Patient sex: F
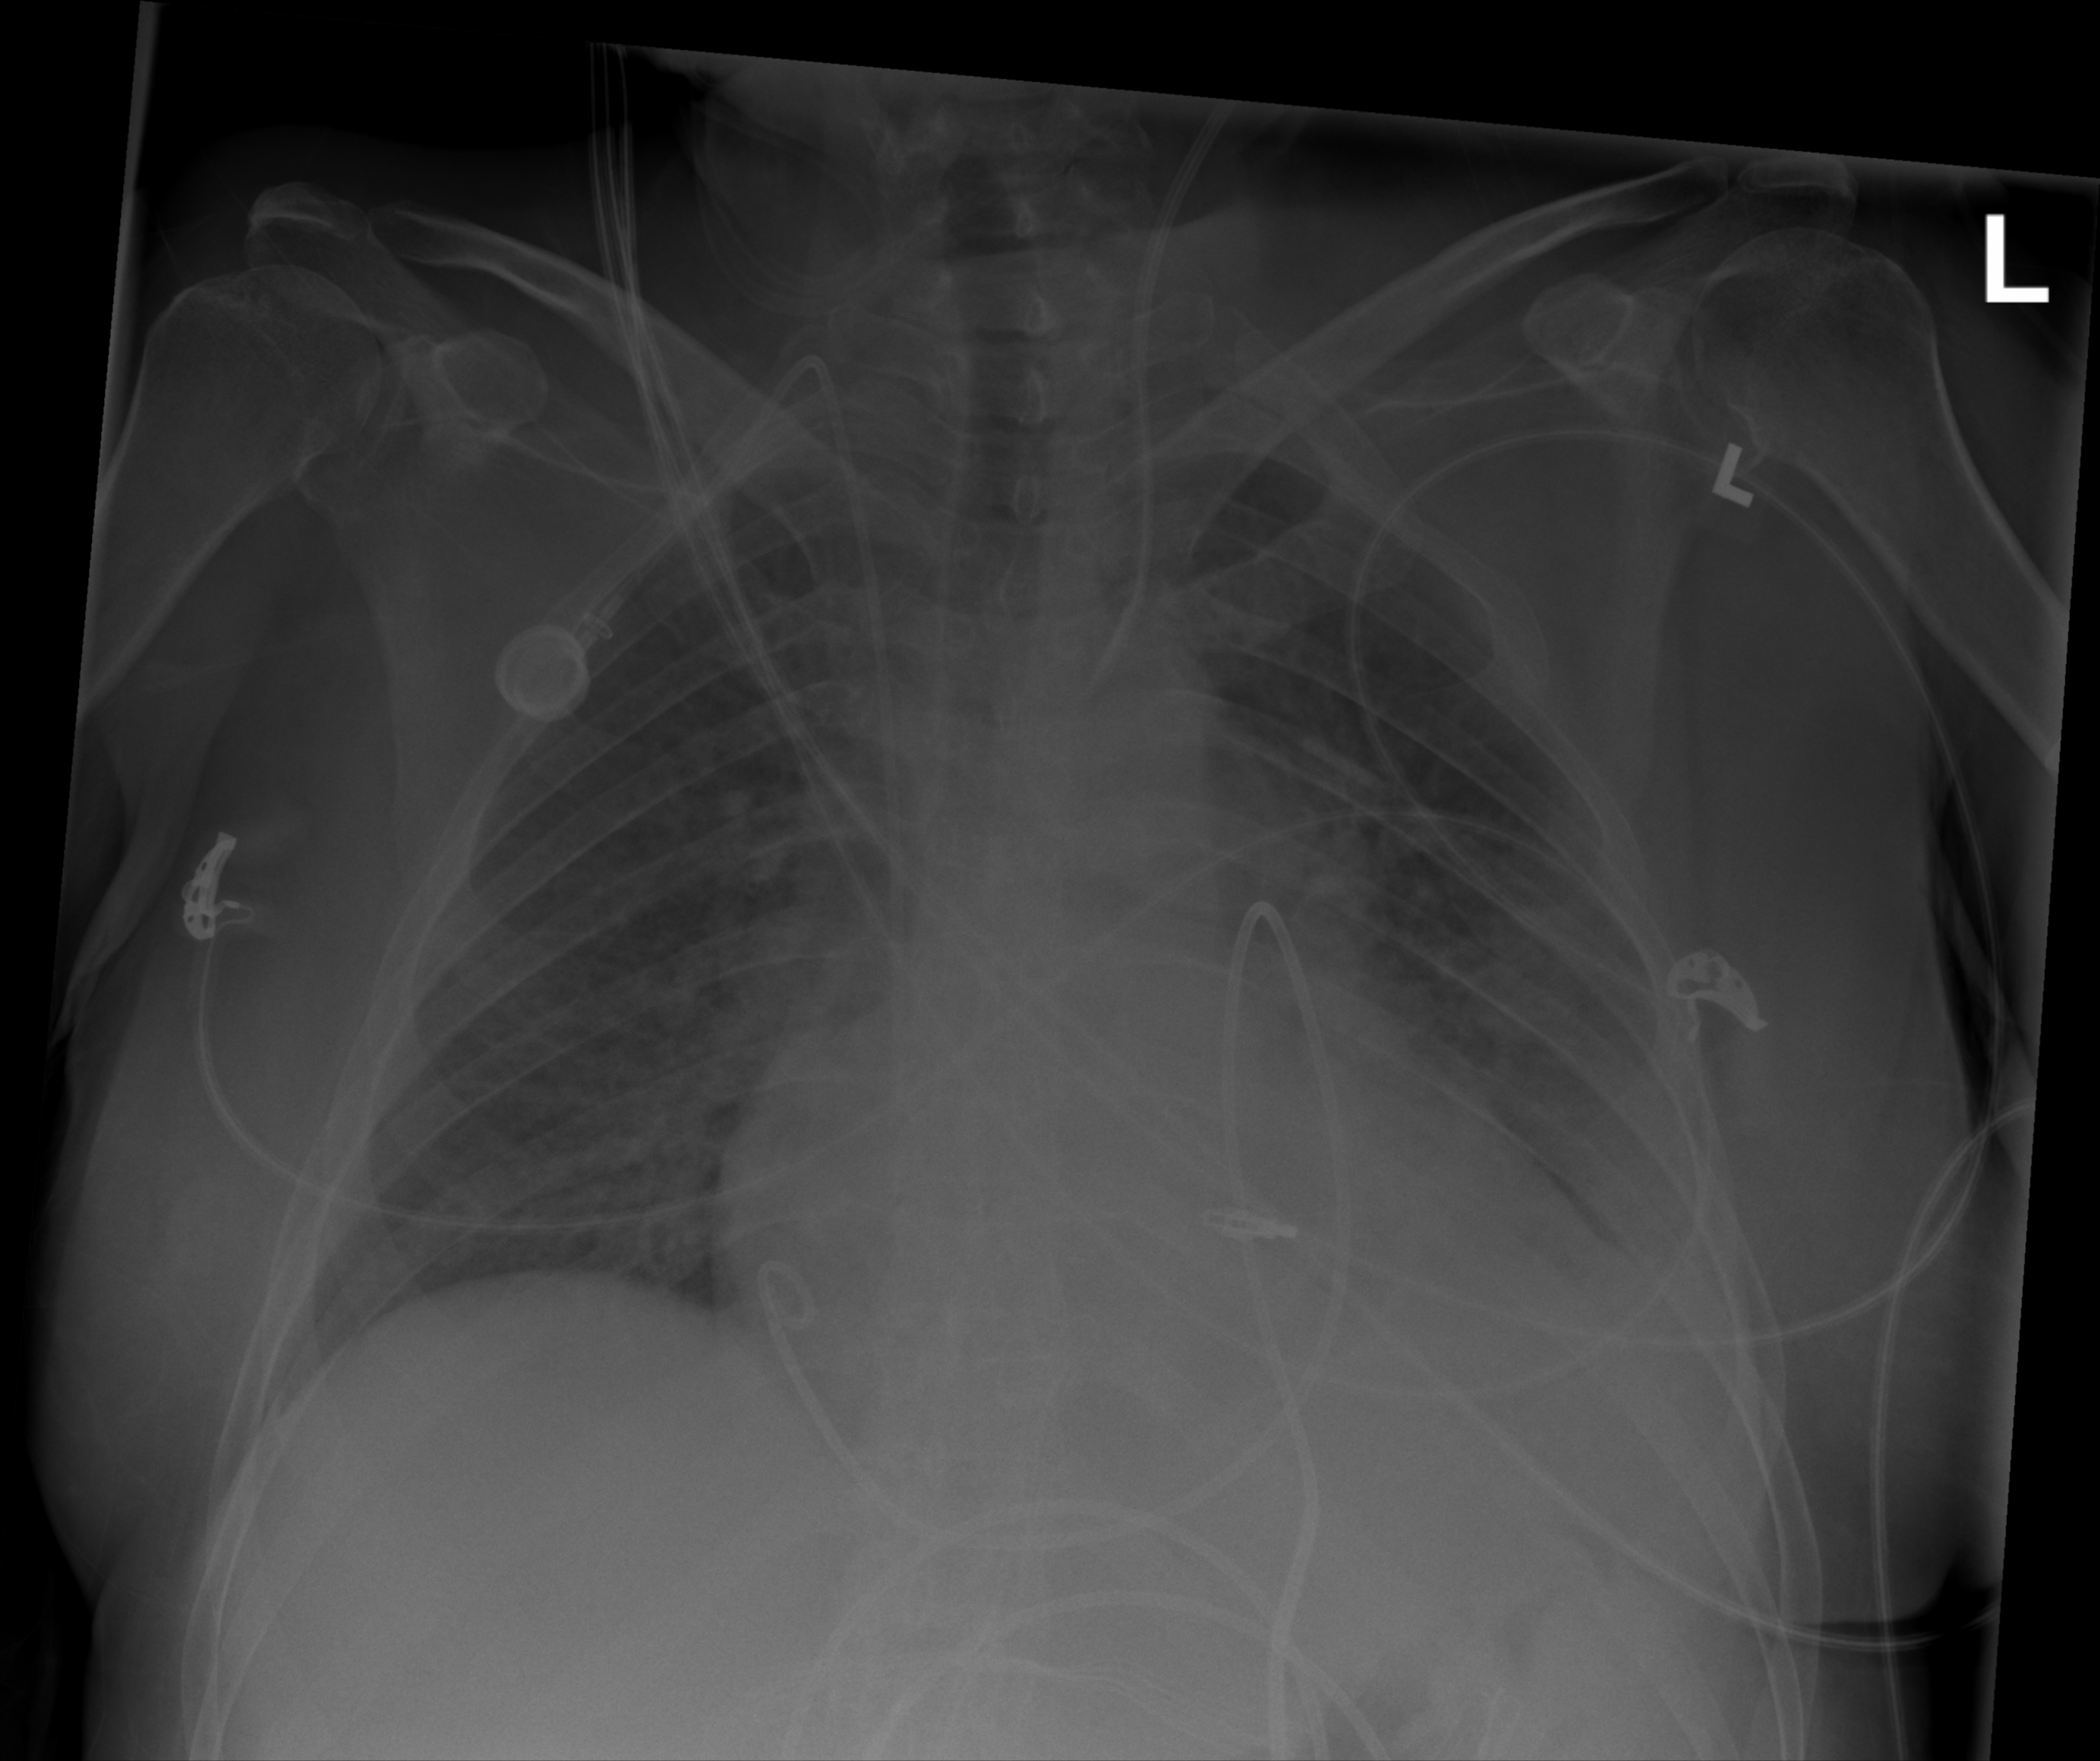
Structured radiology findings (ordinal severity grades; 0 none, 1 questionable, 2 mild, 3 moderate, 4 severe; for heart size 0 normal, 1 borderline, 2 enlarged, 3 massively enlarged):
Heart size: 1
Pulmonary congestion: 2
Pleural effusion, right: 0
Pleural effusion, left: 3
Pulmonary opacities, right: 2
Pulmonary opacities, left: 0
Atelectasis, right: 0
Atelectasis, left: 2